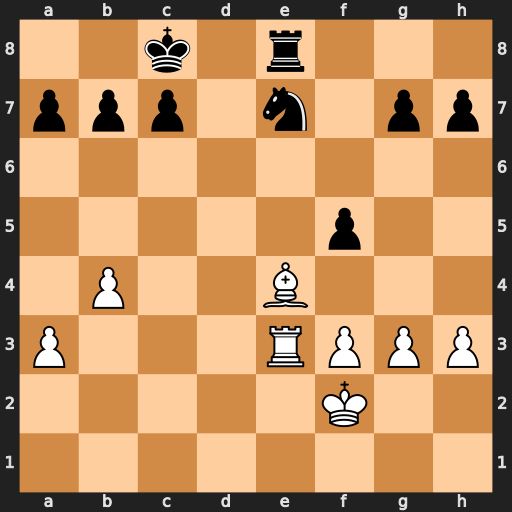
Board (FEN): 2k1r3/ppp1n1pp/8/5p2/1P2B3/P3RPPP/5K2/8
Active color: w
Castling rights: -
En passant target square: -
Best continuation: Bxf5+ Nxf5 Rxe8+